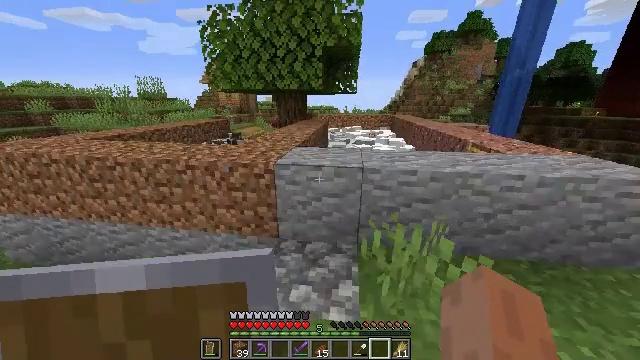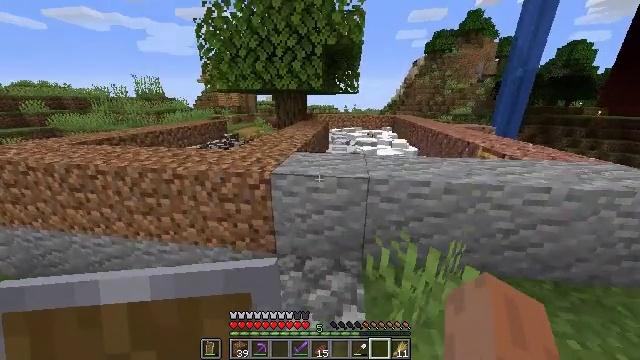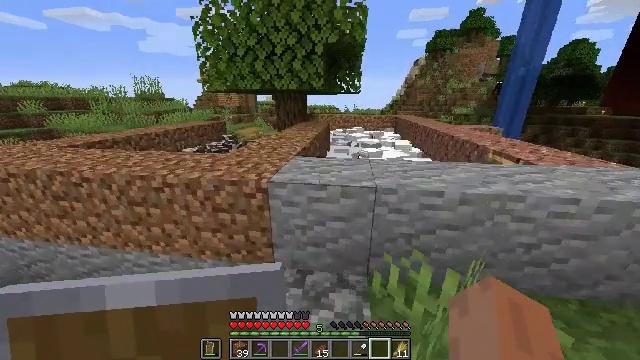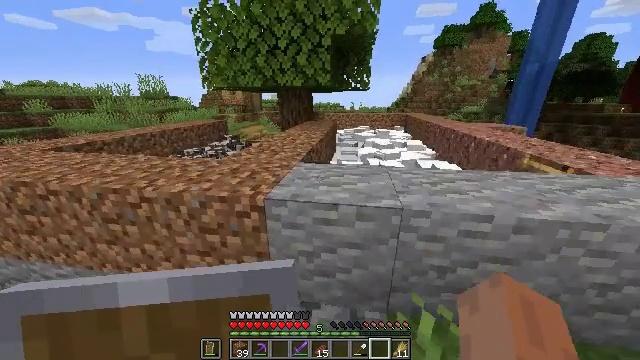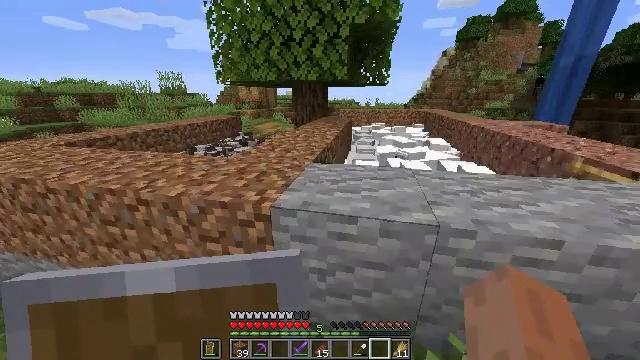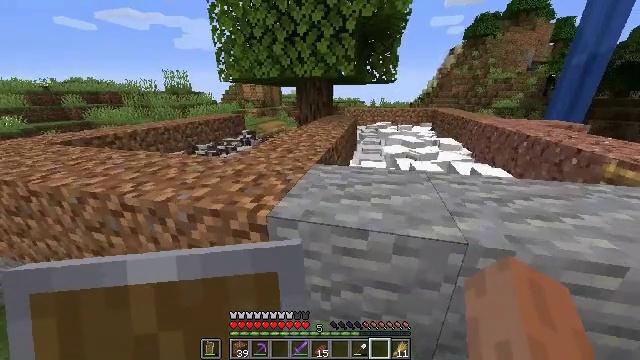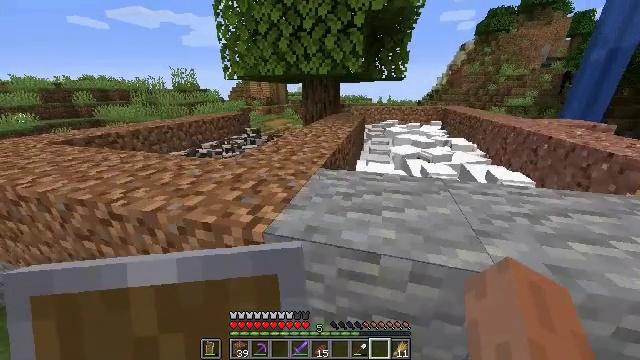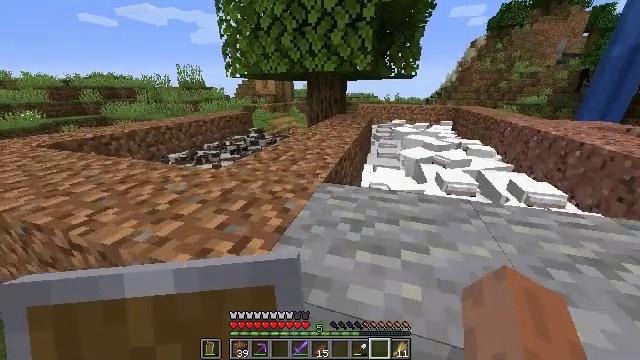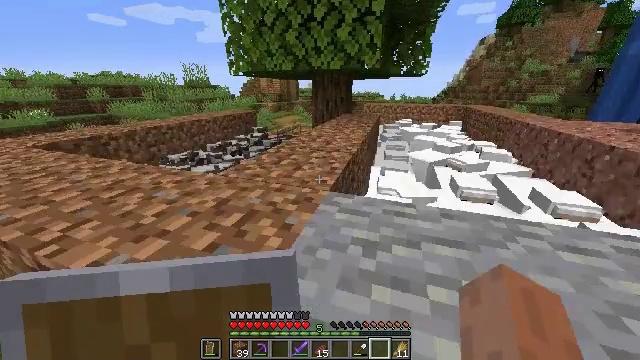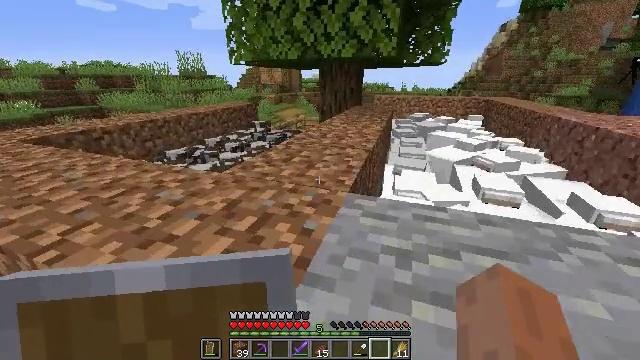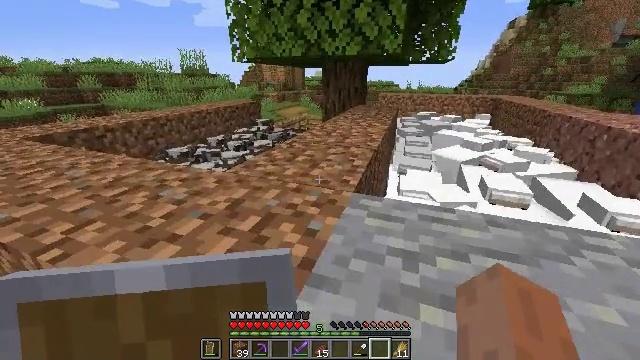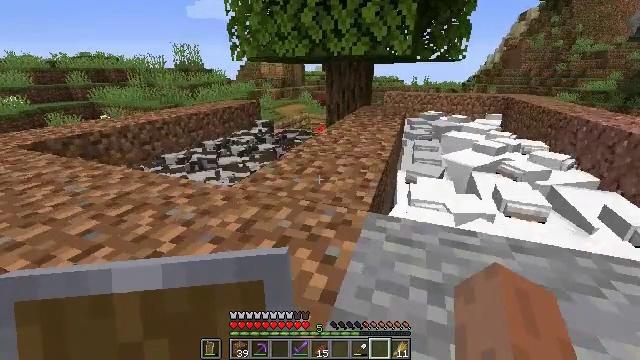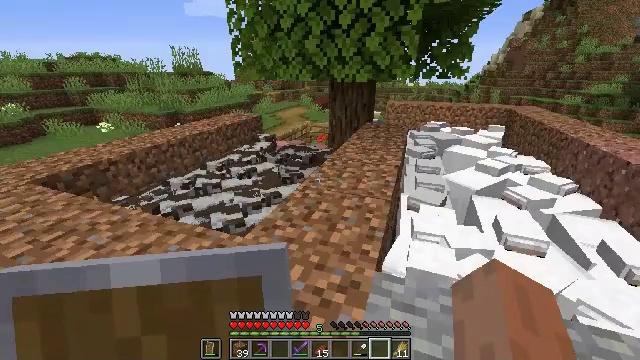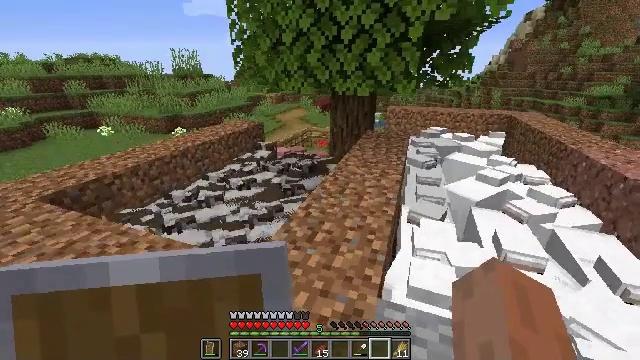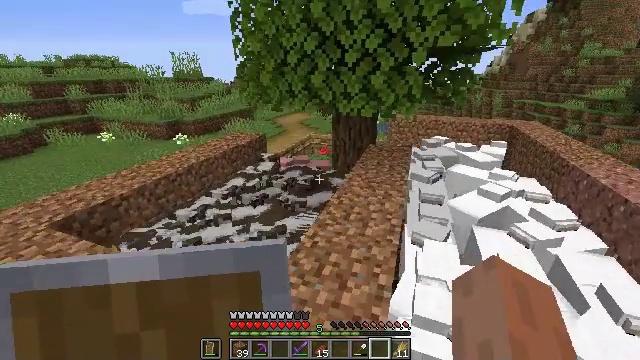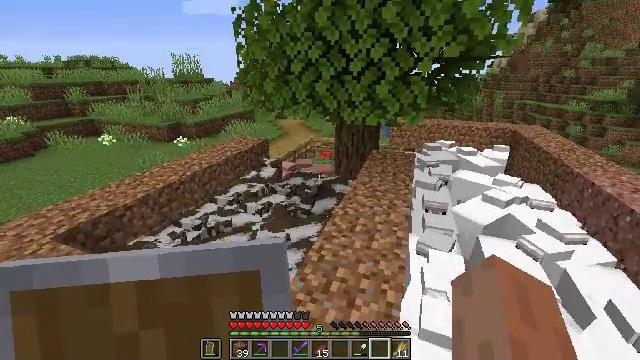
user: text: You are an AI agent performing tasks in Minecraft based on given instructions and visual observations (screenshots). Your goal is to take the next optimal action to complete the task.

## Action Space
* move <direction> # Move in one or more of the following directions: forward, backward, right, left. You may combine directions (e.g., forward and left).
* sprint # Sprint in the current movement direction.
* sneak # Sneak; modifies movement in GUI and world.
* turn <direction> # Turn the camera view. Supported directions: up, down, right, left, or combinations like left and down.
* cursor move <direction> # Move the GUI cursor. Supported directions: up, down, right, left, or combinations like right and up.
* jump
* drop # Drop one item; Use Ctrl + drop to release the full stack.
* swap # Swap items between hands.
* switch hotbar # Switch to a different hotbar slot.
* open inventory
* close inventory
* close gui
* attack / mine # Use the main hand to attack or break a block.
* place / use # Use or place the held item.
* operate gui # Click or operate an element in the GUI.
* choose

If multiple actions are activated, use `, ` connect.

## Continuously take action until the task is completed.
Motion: motion action
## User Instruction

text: Retrieve the observer from a structure.
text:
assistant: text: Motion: move forward
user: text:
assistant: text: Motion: move forward
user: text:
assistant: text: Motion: move forward, turn left
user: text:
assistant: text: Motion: move forward, turn left and down
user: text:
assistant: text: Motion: move forward, turn left
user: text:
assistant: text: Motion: move forward, turn left
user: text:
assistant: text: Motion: move forward, turn left
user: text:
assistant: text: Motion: move forward, turn left
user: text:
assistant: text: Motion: move forward
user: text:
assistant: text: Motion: move forward
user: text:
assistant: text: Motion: move forward, jump
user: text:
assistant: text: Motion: move forward, jump
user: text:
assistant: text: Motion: move forward, jump
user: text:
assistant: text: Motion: move forward and move left, jump
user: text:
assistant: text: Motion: move forward and move left, jump
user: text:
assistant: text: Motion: move forward and move left
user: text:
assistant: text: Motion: move forward and move left
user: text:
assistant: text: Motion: move forward and move left
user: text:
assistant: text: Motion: move forward and move left
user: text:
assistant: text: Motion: move forward and move left, turn down
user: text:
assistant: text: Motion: move forward and move left, turn down
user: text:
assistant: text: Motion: move forward and move left, turn right and down
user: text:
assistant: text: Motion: move forward and move left, turn right and down
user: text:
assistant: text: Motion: turn right and down
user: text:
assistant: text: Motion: turn right and down
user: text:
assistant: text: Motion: turn right and down
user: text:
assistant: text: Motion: turn right and down
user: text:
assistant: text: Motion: turn right and down
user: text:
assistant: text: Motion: sneak
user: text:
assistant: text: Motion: sneak